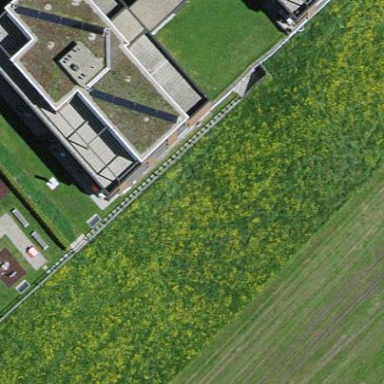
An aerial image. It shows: Brown building with flat roof.